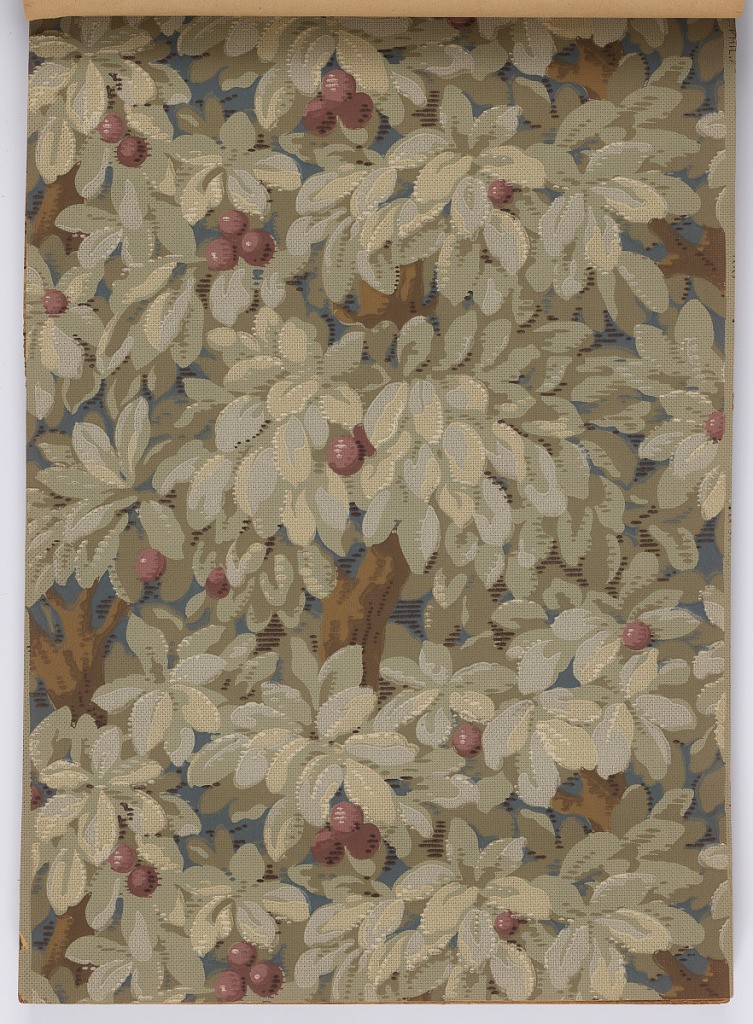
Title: Sample book
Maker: S.A. Maxwell & Co.
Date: ca. 1915
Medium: Machine-printed paper, oatmeal paper
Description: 179 pages (incl. top borders; not. incl. attached lower borders or fabric swatches)
Tapestry, landscape, ingrain and oatmeal papers, many tone on tone. Some sidewalls have matching top and bottom borders. Some have tiffany grounds and flitter borders. High-relief cut out borders as well as cut out borders. Some sidewalls are embossed and/or printed to simulate leather. Some have matching fabric swatch attached. Some borders have the appearance of airbrushing. Some sidewalls appear to be intaglio printed. Floral stripe designs for bedrooms and grape designs for dining rooms. Simulated burlap or grasscloth paper.